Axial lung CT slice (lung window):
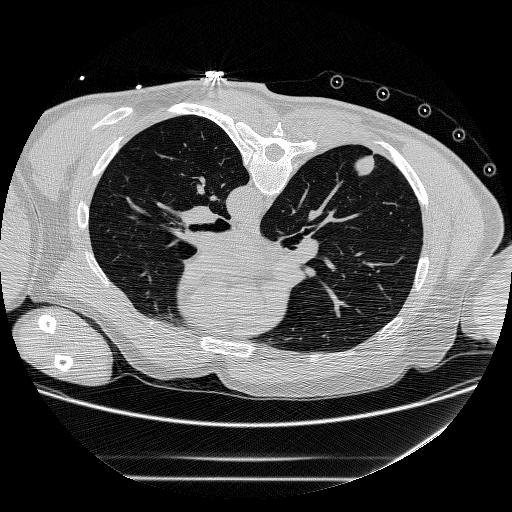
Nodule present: yes
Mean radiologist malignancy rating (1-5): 4.25